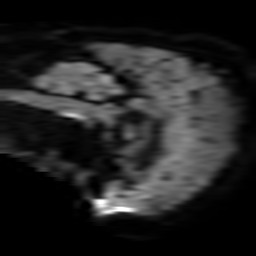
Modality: TRACE
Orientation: sagittal
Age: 73
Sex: male
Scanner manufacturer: philips
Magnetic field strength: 3 T
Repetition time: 3.467 s
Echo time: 0.076 s